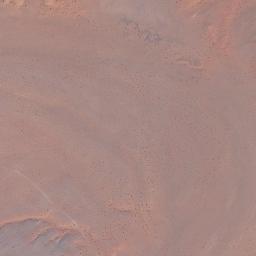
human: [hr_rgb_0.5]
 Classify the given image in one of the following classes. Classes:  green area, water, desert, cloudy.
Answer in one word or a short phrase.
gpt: desert